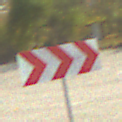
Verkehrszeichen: RichtungstafelnInKurvenGrossLinks
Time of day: MorningAfternoon
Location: Outdoor (RoadRail)
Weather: PartlyCloudy
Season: NotSpecified
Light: Natural